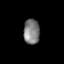
Tissue: skin
Cell type: Epithelial cells
Senescence score: 0.2472
Nuclear area (px): 396
Mean DAPI intensity: 126.366